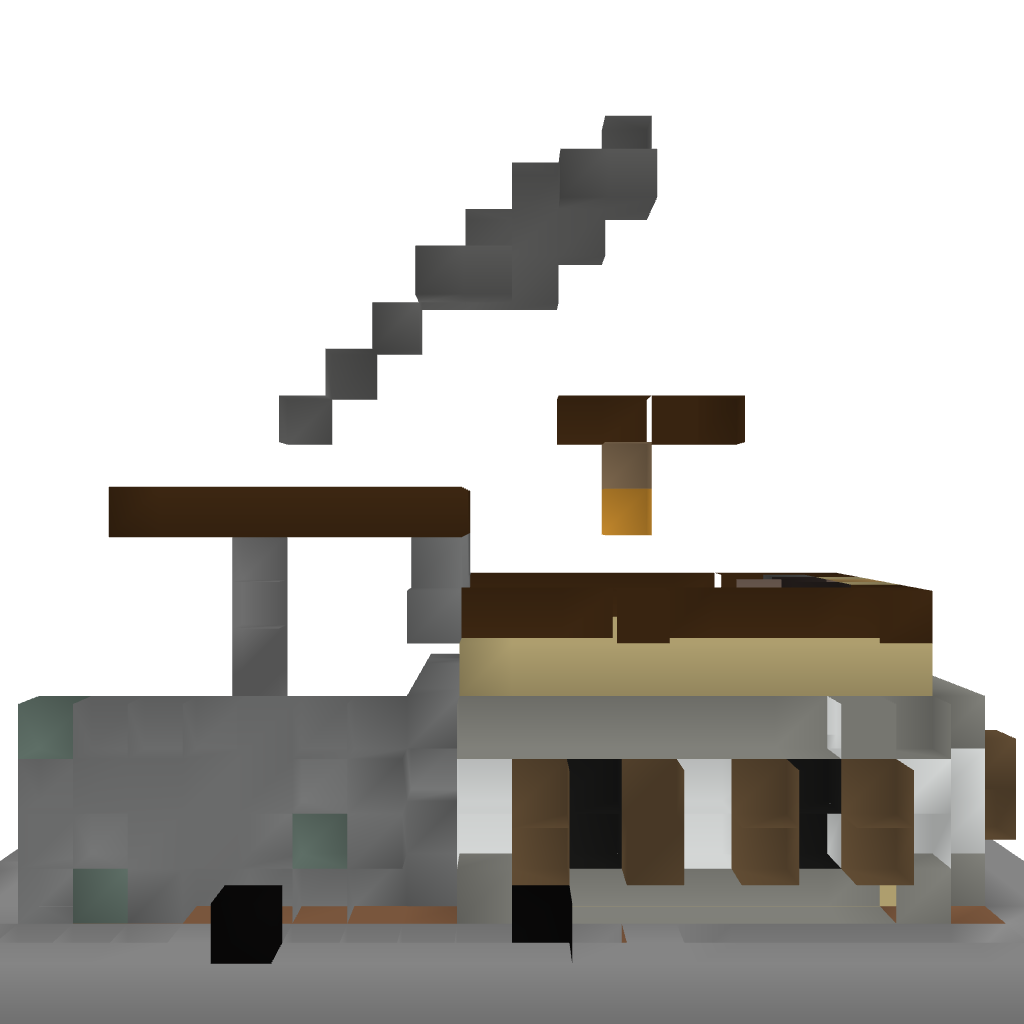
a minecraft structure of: Tudor Style BlackSmith